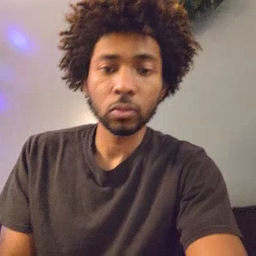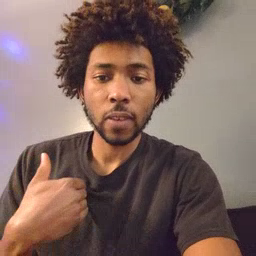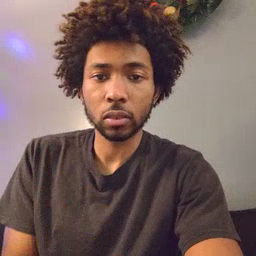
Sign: have